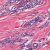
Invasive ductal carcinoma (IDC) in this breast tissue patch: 1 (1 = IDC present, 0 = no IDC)